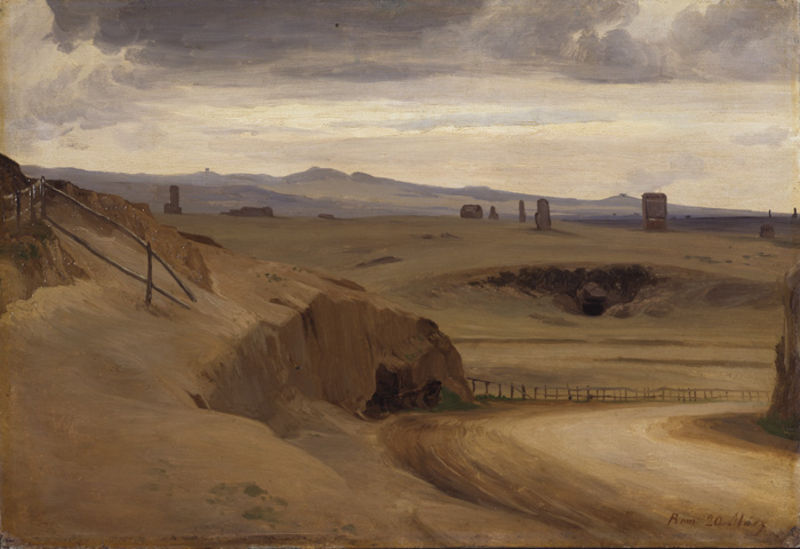
Titel: Partie aus der Römischen Campagna
Künstler: Johann Wilhelm Schirmer
Standort: Karlsruhe
Institution: Staatliche Kunsthalle Karlsruhe
Schlagwörter: berg, blau, dunkel, felsen, gemälde, gewitter, himmel, wolken, gelb, grün, landschaft, ocker, sand, braun, grau, holz, schwarz, strasse, zeichnung, gebäude, gras, weg, zaun, malerei, steine, signatur, öl, ebene, ferne, horizont, häuser, hügel, weite, brücke, einsam, flach, höhle, turm, bewölkt, aussicht, schrift, strand, süden, trocken, berge, düne, dünen, fels, gebirge, gipfel, hang, leer, wüste, öde, mauer, herbst, signiert, sepia, spur, sturm, tafel, lciht, geländer, regen, stangen, türme, bedeckt, loch, schilder, staub, höhlen, skulpturen, karg, kakteen, himel, usa, steinbruch, stollen, datiert, monolithen, trockenheit, monolith, aun, western, kanyon, 19. jahrhundert, zenit, wolten, daiert, 20. märz, kaktusse, kaktuse, landschaft usa